Question: I have
'''
<div id="content" style='position:relative; overflow:auto;'><img id="d"/></div>
'''
'#d' is just some design element, which should be in that place on the picture below. Whatever I try, it does not show.
The CSS I've tried so far:
'''
display:block;
position:absolute;
margin-left:-10px;
left:-10px;
z-index:999;
'''

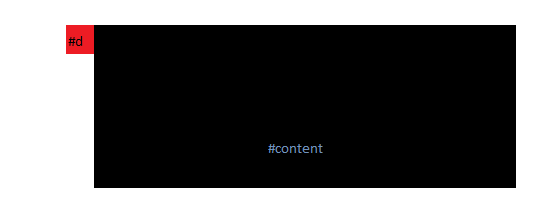
Answer: The element should be placed outside, if it's supposed to be outside - let's try to avoid negative margins, etc..
Try setting a 'top' to your element as well - relative and absolute positioning has to have both vertical(top/bottom) and horizontal(left/right) setting.